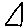
Label: triangle